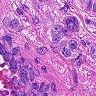
Metastatic tissue present: yes